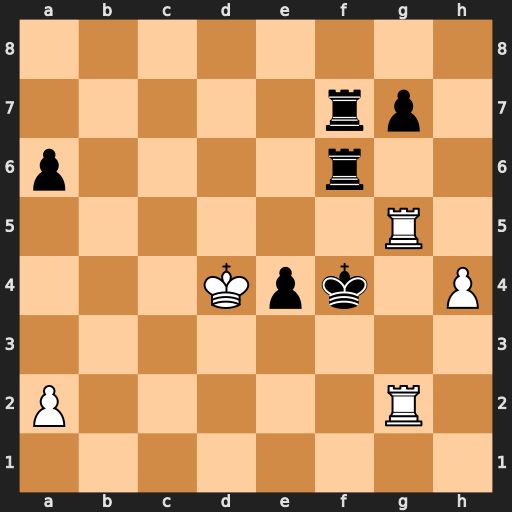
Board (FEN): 8/5rp1/p4r2/6R1/3Kpk1P/8/P5R1/8
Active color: w
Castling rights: -
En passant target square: -
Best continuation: Rf2#